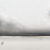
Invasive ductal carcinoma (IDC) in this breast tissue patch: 0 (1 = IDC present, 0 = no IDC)